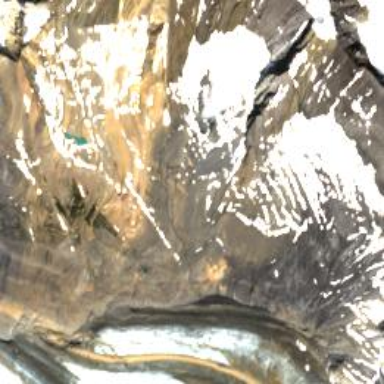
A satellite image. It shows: Stunning view of glacier.